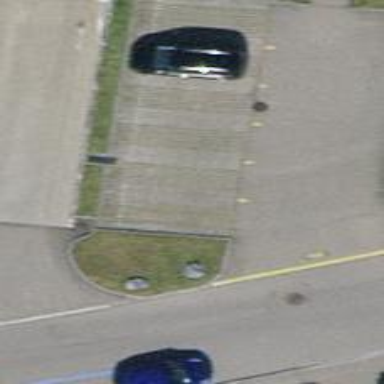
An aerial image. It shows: Parking area with surface.